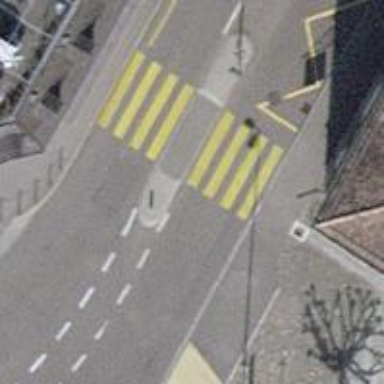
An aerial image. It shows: Marked road crossing with pedestrian island.